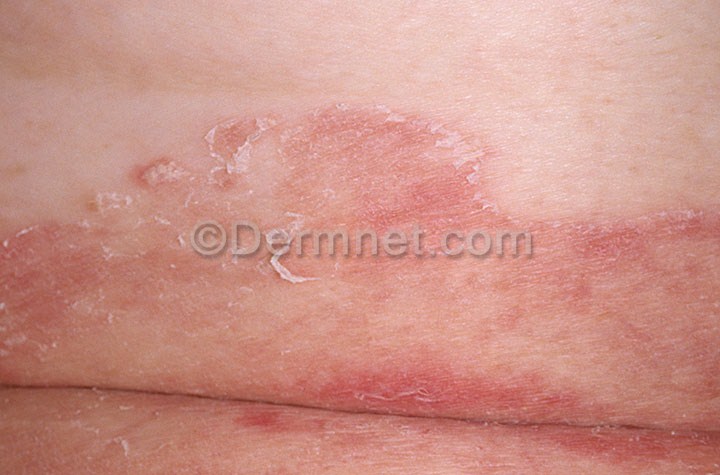
Disease: Tinea Ringworm Candidiasis and other Fungal Infections